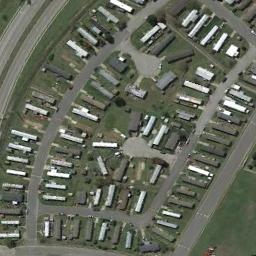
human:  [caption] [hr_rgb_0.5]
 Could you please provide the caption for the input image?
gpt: Behind the mobile homes park is a wood .

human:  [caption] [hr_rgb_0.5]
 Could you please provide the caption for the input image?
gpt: Many buildings are in the mobile home park .

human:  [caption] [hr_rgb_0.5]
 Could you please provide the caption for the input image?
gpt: The mobile home park has lots of neatly arranged mobile homes on the grass and some roads go through the mobile home park .

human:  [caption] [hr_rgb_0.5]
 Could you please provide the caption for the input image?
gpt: The mobile home park is on the grass next to the road .

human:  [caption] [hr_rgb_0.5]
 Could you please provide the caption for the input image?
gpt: There are many buildings on green lawns in the mobile home park .